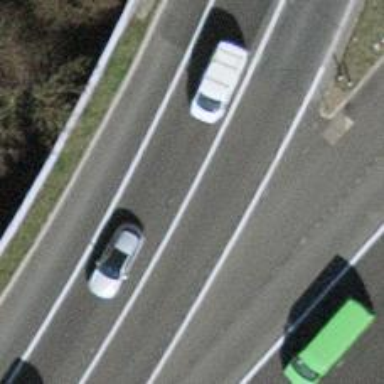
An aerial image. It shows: Motorway link with asphalt surface and embankment.